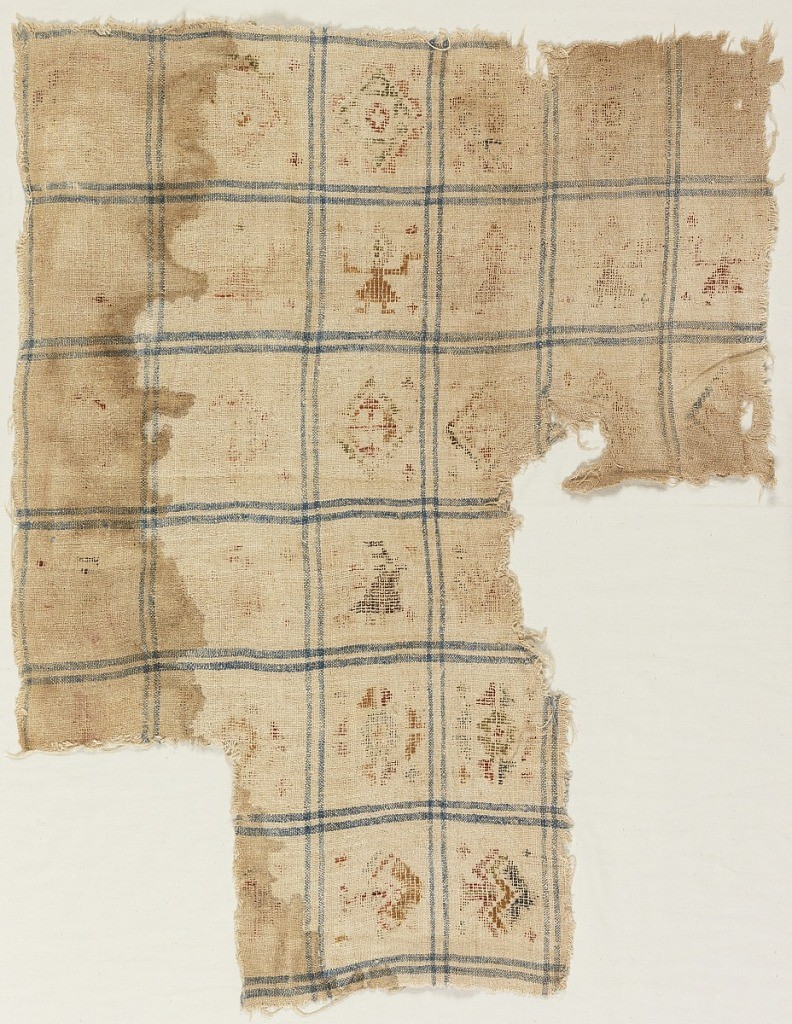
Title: Textile
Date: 5th–7th century
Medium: linen, wool Technique: plain weave with continuous supplementary weft patterning
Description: Plain weave natural linen with grid pattern of double blue lines. Continuous supplementary weft patterning in colored wool forming  figures or diamonds. Large areas of wool loss.